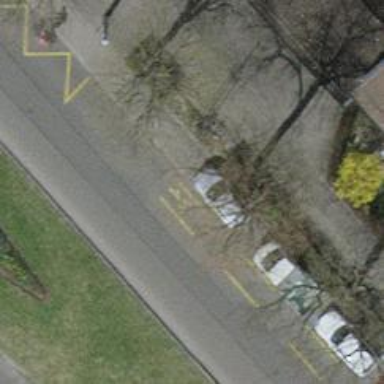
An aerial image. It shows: Tree-lined avenue.